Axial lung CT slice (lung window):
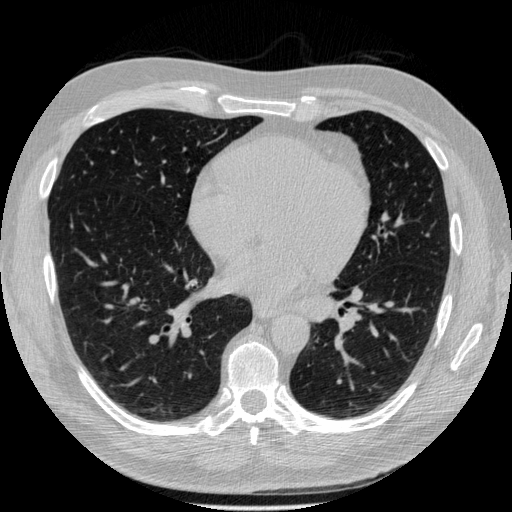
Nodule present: no